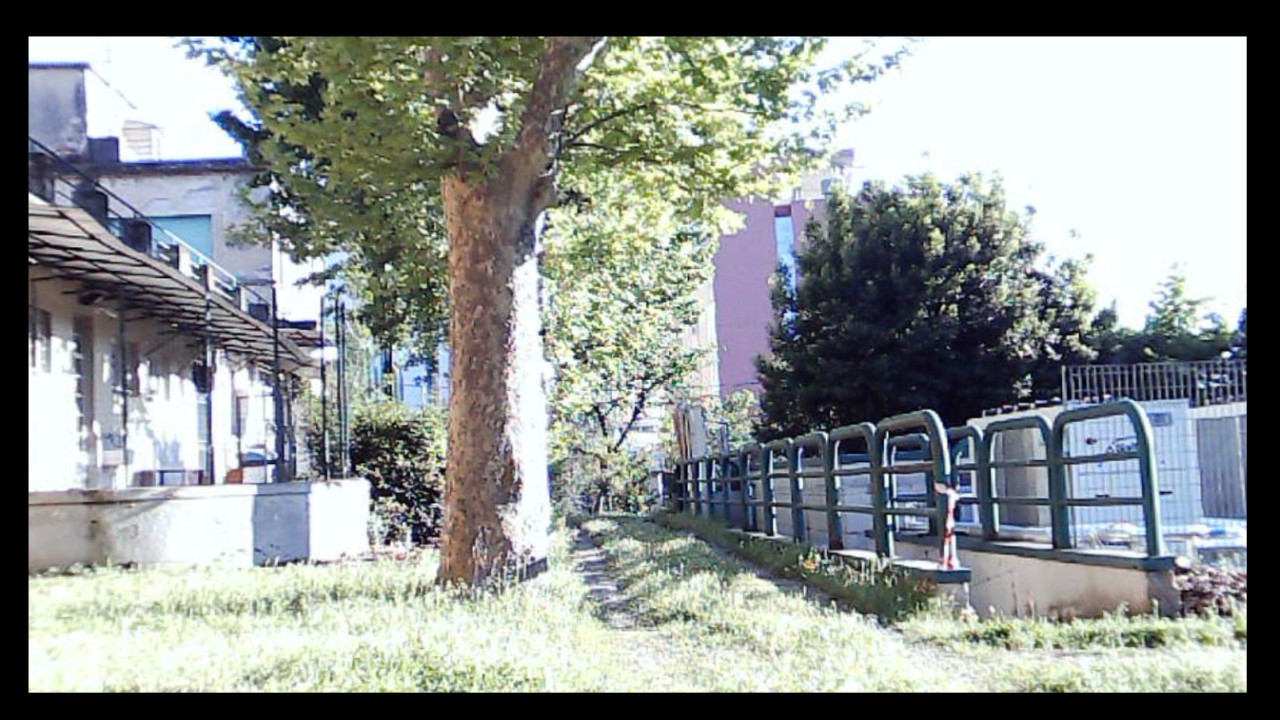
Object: Betafpv air75